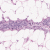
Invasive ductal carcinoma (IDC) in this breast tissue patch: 1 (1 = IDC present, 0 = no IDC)